Field crop: maize
Growth stage: 2
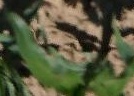
Species: maize